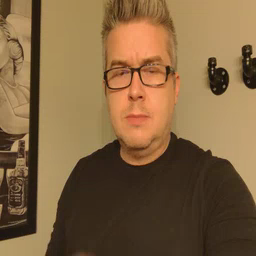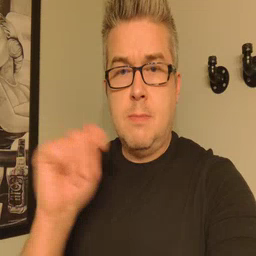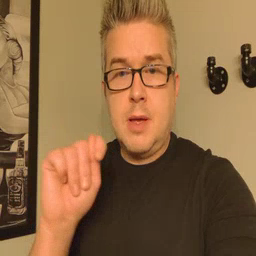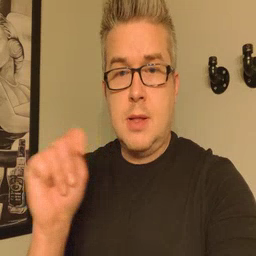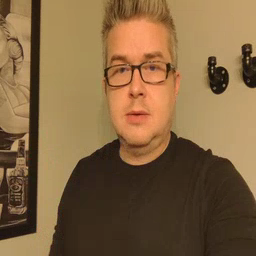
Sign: potty